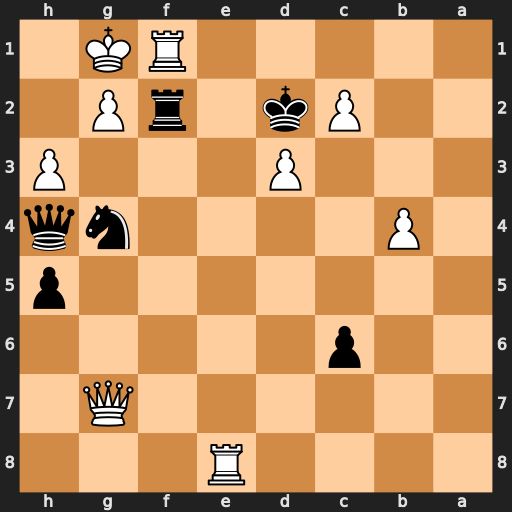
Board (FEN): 4R3/6Q1/2p5/7p/1P4nq/3P3P/2Pk1rP1/5RK1
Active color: b
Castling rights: -
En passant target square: -
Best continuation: Rxf1+ Kxf1 Qf2#